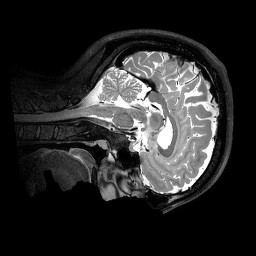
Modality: T2w
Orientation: sagittal